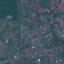
Land use / land cover class: Residential